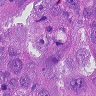
Metastatic tissue present: yes